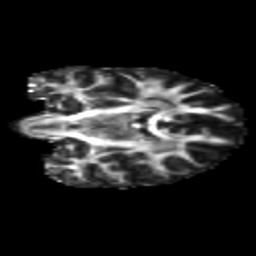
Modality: FA
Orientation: coronal
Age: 39
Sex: female
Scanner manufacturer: siemens
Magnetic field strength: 3 T
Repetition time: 1.8 s
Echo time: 0.07 s